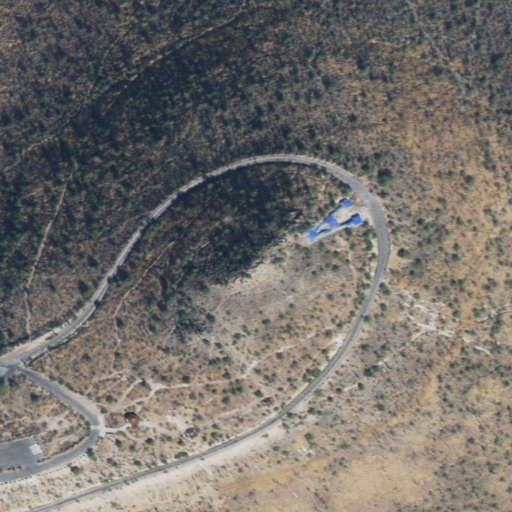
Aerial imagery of mountain in Arizona named Sentinel Peak containing shrub, low intensity development, open development, medium intensity development, and high intensity development